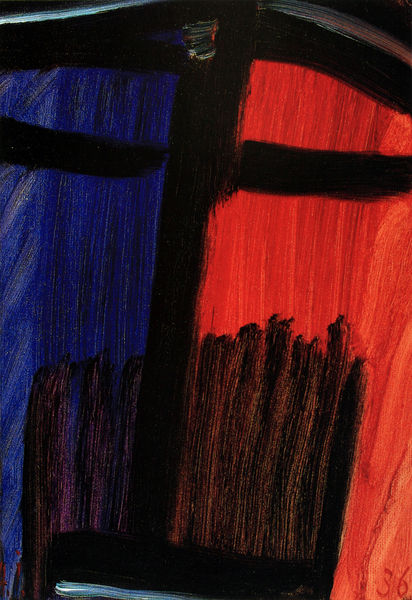
Titel: Fuge in Blau und Rot
Künstler: Alexander Jawlensky
Standort: Locarno
Institution: Sammlung Maria Jawlensky
Schlagwörter: blau, schwarz, rot, detail